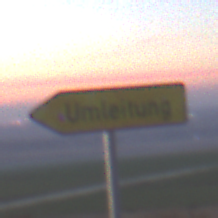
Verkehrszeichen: UmleitungswegweiserLinksweisend
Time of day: SunriseSunset
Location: Outdoor (Nature)
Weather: Clear
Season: NotSpecified
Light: Natural